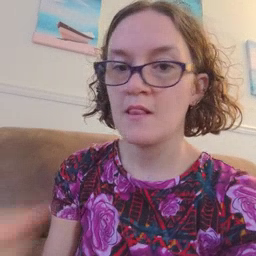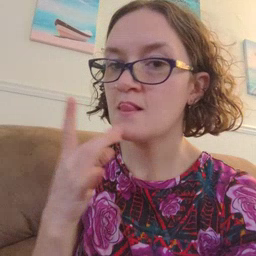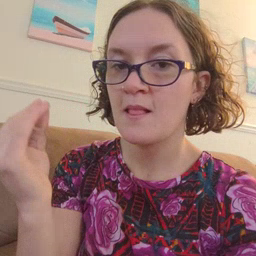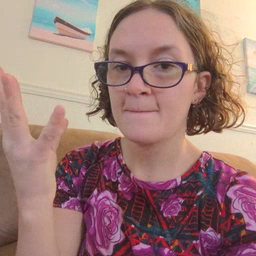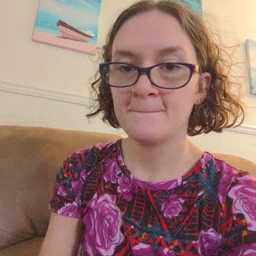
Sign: lamp